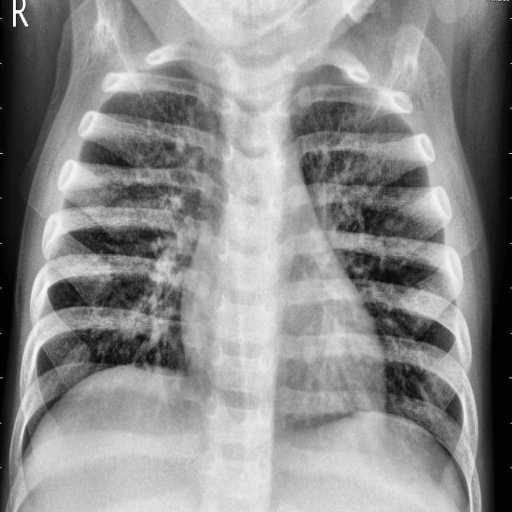
Finding: PNEUMONIA